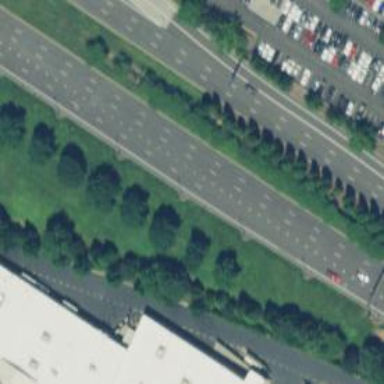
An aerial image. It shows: Primary highway that functions as expressway.